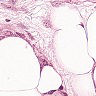
Metastatic tissue present: yes